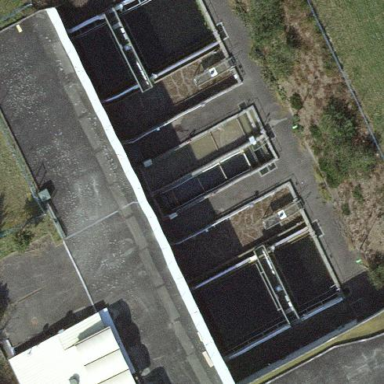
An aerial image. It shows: Waste water basin.